Brain MRI, t2w sequence, axial 2D slice.
Patient: age 25, sex F, weight 78 kg, height 1.78 m
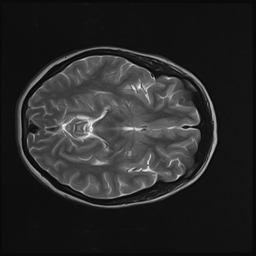